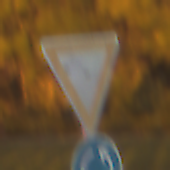
Verkehrszeichen: VorfahrtGewaehren
Zusatzzeichen unten: Kreisverkehr
Umgebung: Outdoor, Suburban
Tageszeit: Night
Wetter: PartlyCloudy
Licht: Artificial
Jahreszeit: NotSpecified
Kontrast: HighContrast